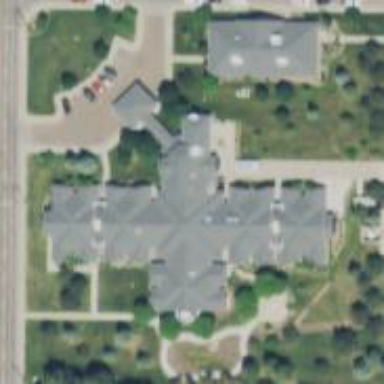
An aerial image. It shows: Hospice providing healthcare services.